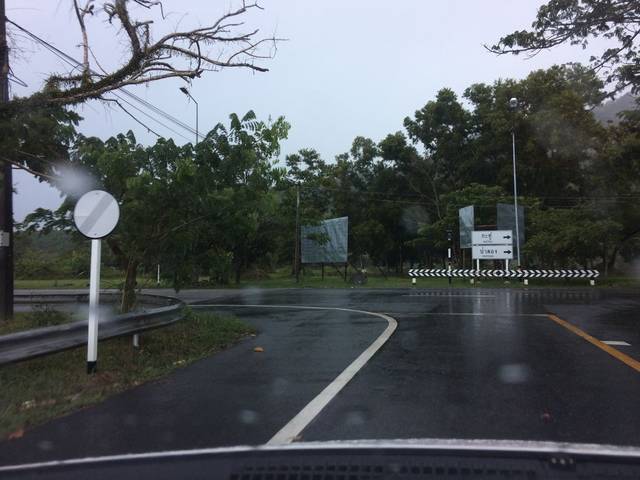
Region: Thailand
Coordinates: 7.95, 98.372